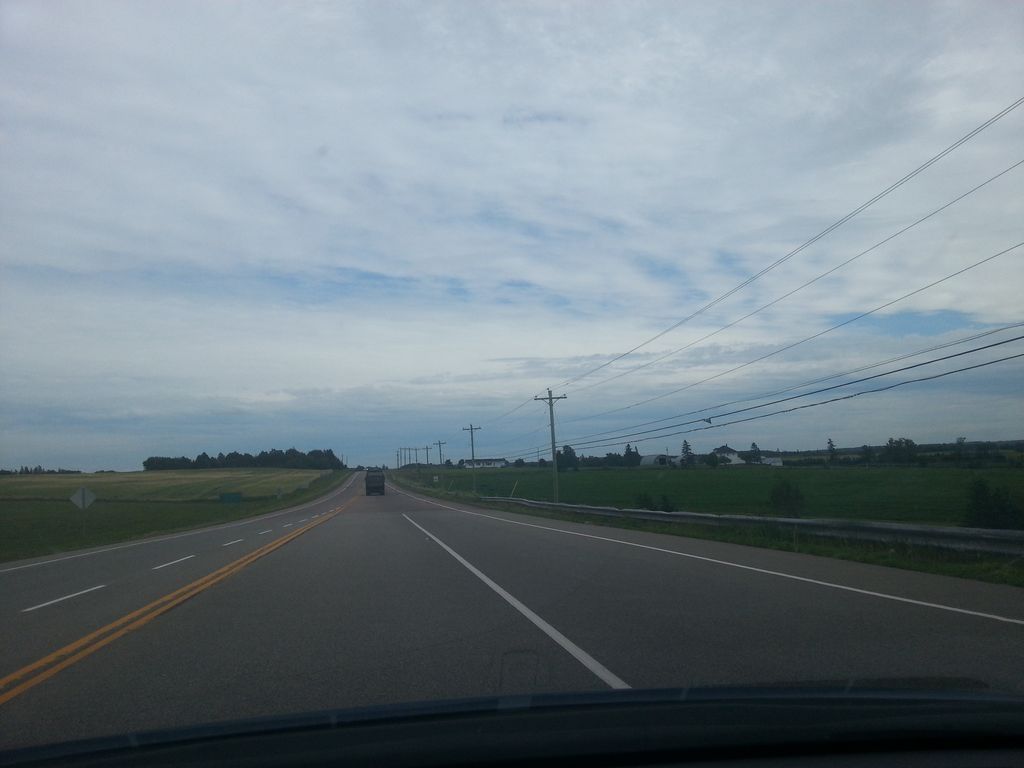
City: charlottetown